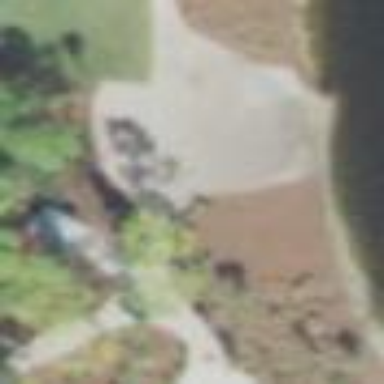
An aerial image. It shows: Golf bunker filled with natural sand.